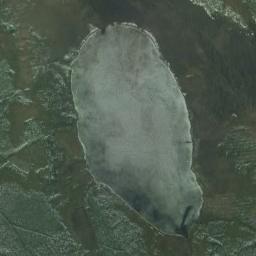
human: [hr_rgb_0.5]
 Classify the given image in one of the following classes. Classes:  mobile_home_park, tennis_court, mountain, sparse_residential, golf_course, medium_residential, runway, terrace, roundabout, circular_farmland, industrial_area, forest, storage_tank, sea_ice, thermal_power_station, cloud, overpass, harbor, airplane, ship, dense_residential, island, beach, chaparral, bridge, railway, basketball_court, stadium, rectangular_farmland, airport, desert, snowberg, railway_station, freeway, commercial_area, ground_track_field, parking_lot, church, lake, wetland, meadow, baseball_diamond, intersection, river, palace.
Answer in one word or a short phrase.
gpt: lake